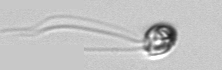
Label: flagellate_morphotype1